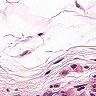
Metastatic tissue present: no